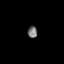
Tissue: prostate
Cell type: T cells
Senescence score: 0.6906
Nuclear area (px): 107
Mean DAPI intensity: 119.57